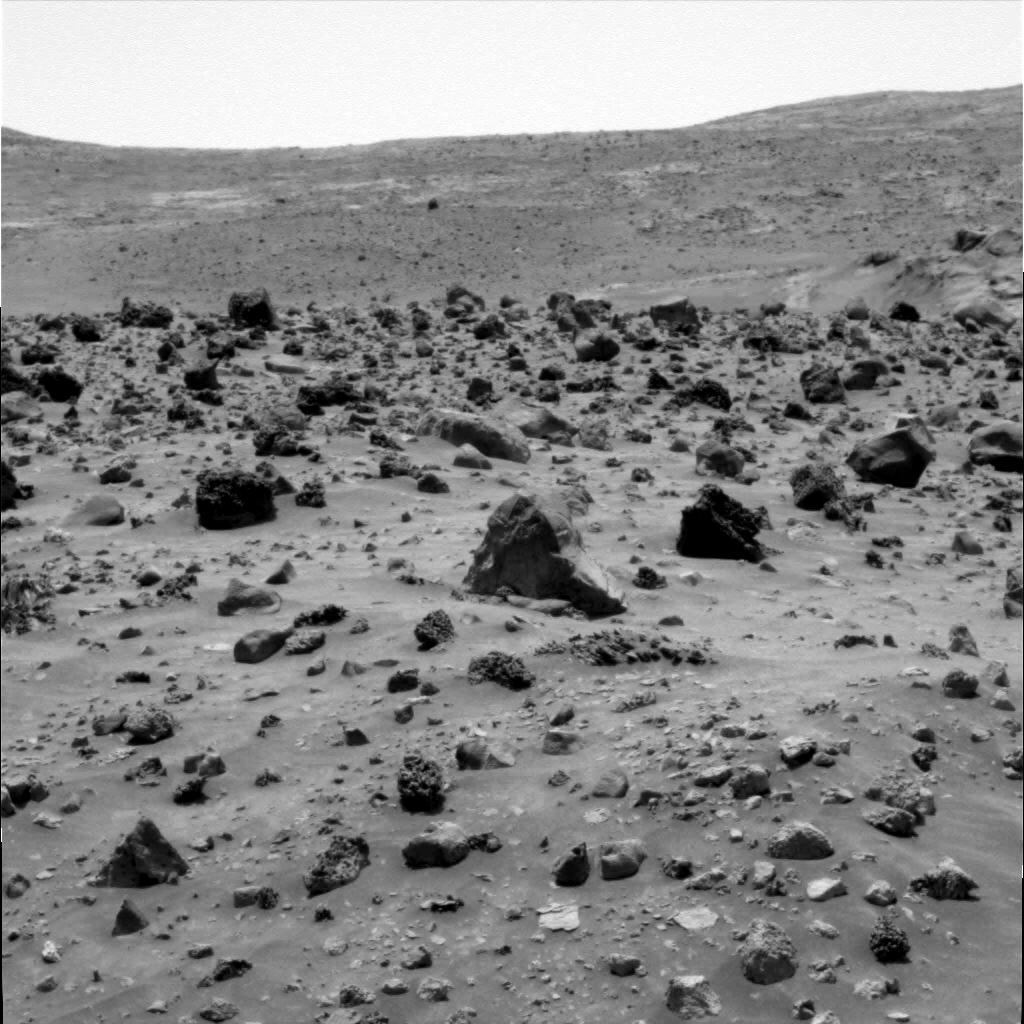
Terrain classes present: Gravel / Sand / Soil, Rock, Shadow, Sky / Distant Mountains